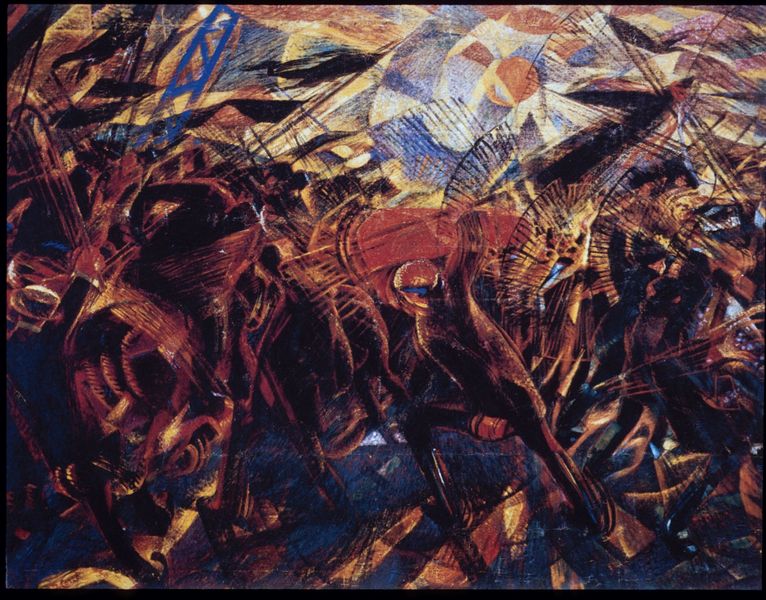
Titel: Funerale dell'anarchico Galli
Künstler: Carlo Carrà
Standort: New York (New York)
Institution: The Museum of Modern Art
Schlagwörter: blau, kampf, mann, schatten, weiß, menschen, bewegung, braun, bunt, orange, rot, mensch, tod, abstrakt, modern, linien, leiber, gemetzel, totenkopf, tempo, schnelligkeit, vorwärts, menschkörper